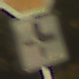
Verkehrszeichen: VerlaufVorfahrtsstrasse4
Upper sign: Stop
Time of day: SunriseSunset
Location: Outdoor (Nature)
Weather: PartlyCloudy
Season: NotSpecified
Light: Natural